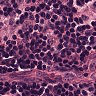
Metastatic tissue present: no